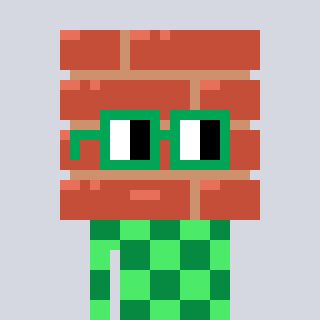
a pixel art character with square green glasses, a wall-shaped head and a teal-colored body on a cool background